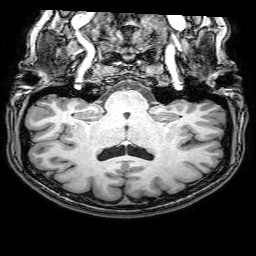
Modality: T1w
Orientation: sagittal
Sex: female
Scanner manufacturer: philips
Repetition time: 0.008098 s
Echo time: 0.0037 s